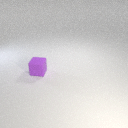
small purple rubber cube